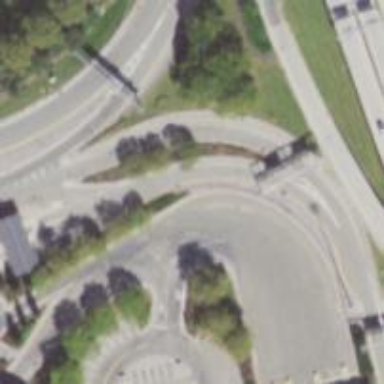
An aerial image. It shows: Tertiary_link road with asphalt surface.